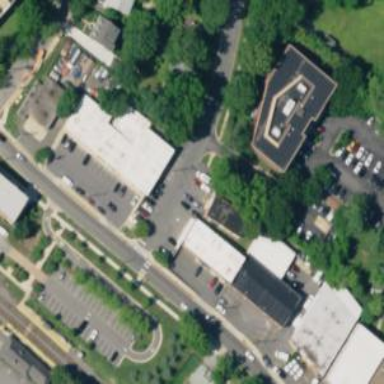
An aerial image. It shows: Veterinary facility.